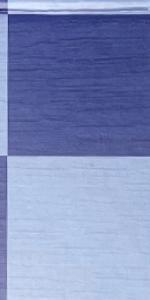
Label: Empty